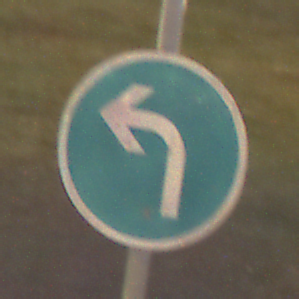
Verkehrszeichen: VorgeschriebeneFahrtrichtungLinks
Umgebung: Outdoor, Suburban
Tageszeit: Night
Wetter: Clear
Licht: Artificial
Jahreszeit: NotSpecified
Kontrast: MediumContrast